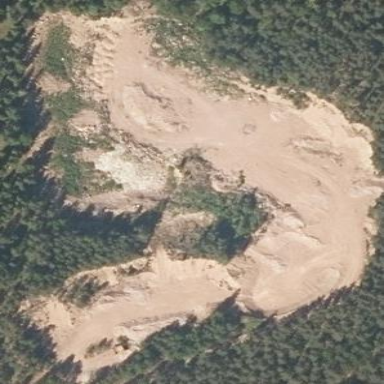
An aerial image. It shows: Quarry area.